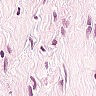
Metastatic tissue present: no